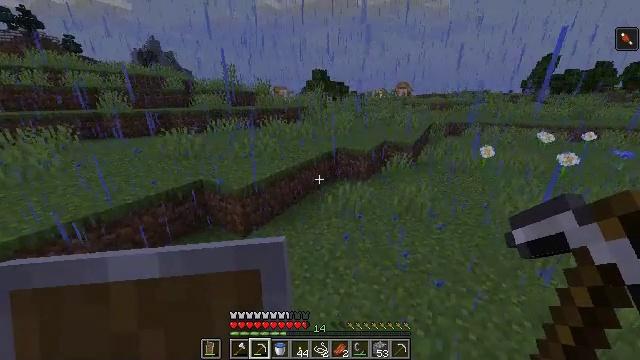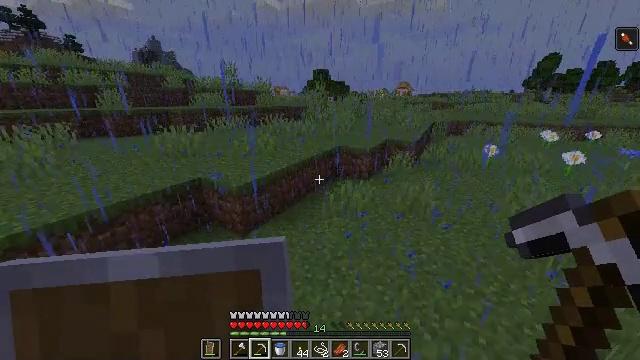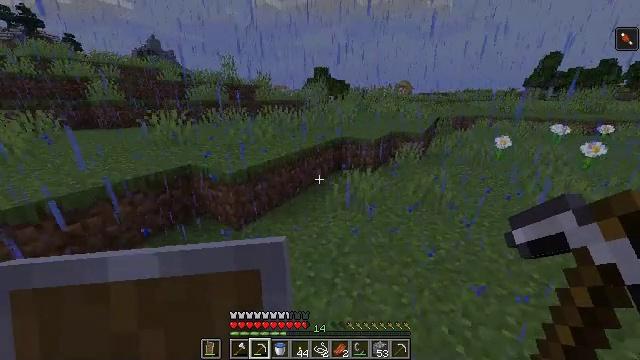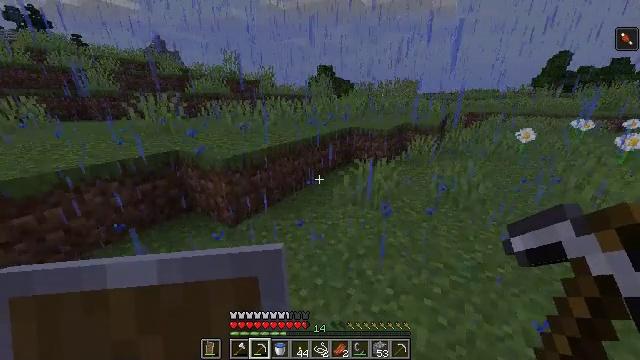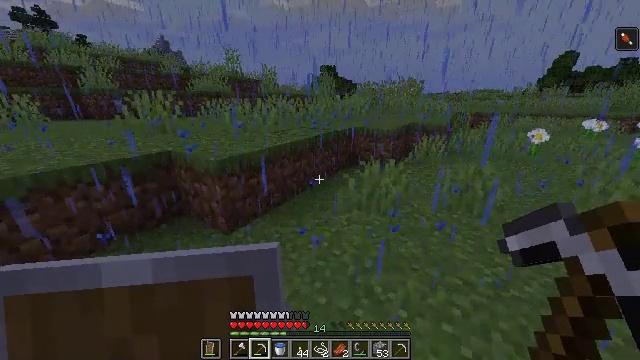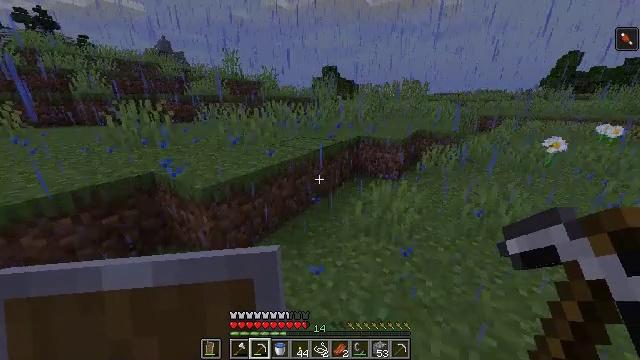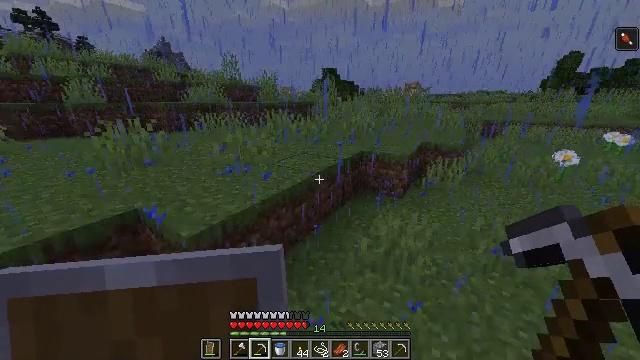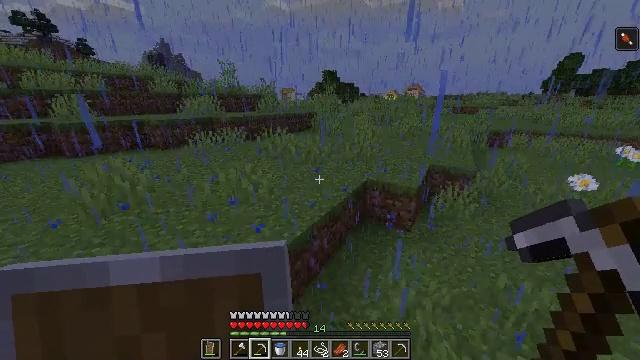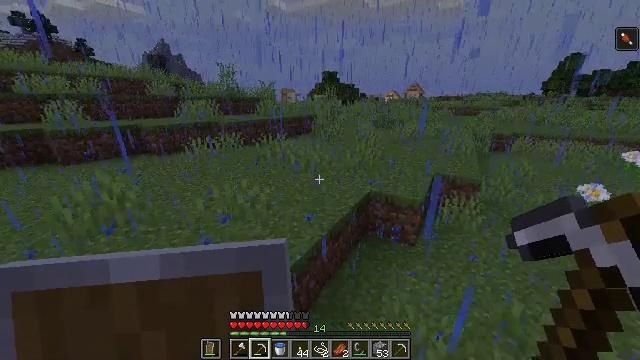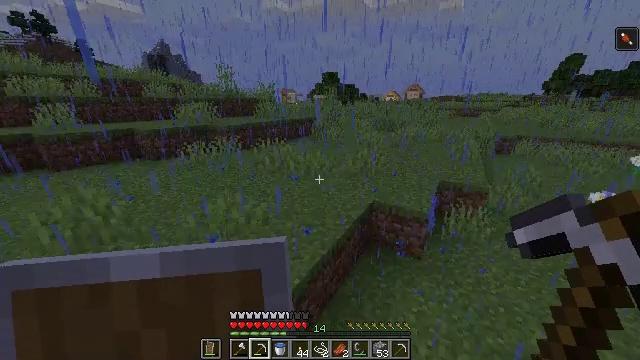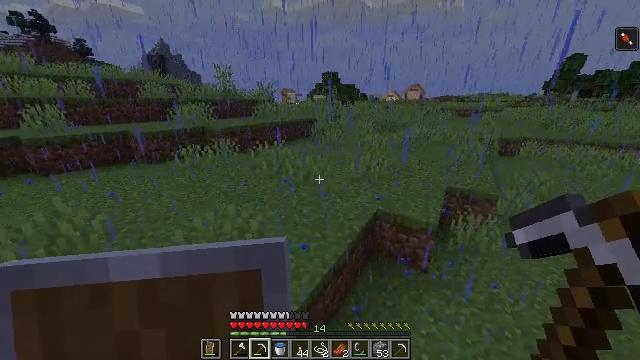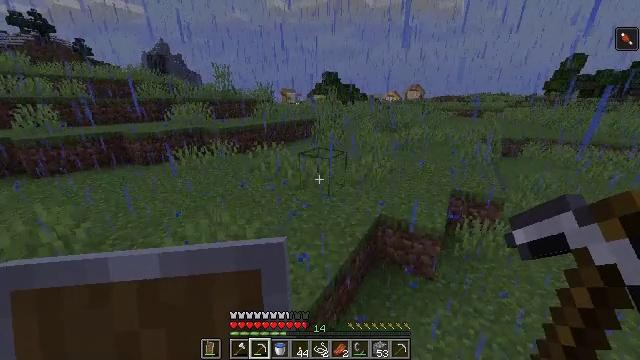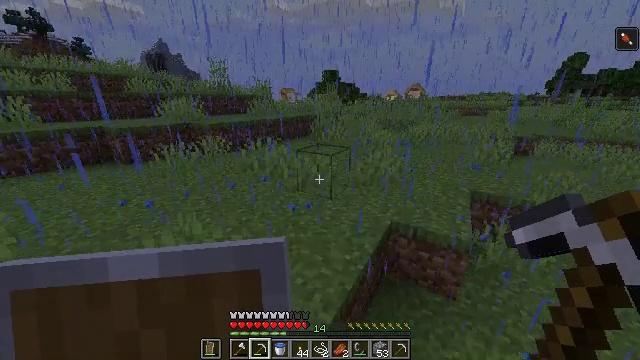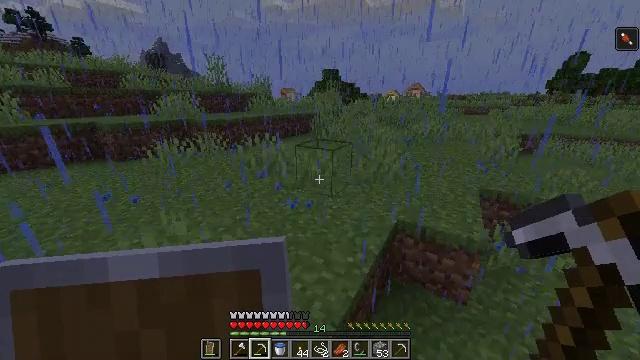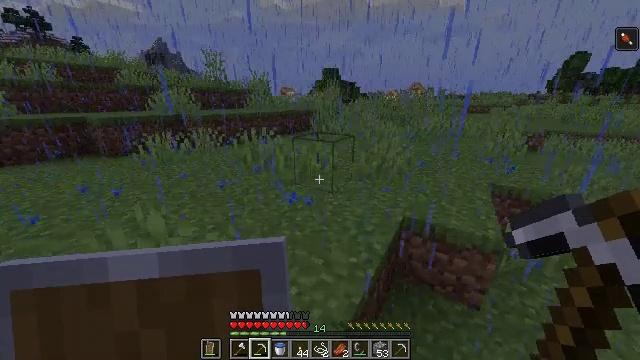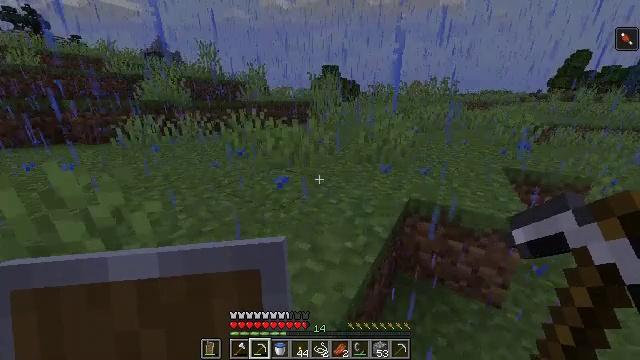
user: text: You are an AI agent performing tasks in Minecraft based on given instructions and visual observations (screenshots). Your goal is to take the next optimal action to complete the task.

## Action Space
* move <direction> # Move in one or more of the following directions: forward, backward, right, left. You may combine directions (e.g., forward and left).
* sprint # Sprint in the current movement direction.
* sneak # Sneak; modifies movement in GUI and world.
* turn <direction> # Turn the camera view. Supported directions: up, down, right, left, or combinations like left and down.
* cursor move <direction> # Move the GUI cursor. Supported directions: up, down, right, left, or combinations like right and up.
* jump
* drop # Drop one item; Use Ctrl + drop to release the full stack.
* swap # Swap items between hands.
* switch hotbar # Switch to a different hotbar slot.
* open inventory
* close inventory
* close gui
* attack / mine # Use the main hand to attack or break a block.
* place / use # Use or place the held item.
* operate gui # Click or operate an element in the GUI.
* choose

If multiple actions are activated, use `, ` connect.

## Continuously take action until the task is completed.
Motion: motion action
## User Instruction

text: Break the yellow bed.
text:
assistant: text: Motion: move forward, sprint, jump
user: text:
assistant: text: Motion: move forward, sprint, jump
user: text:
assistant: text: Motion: move forward, sprint
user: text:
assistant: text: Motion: move forward, sprint
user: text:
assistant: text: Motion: move forward, sprint, jump
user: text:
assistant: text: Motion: move forward, sprint, jump
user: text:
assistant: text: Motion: move forward, sprint, jump
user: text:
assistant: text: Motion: move forward, sprint, jump
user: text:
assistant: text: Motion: move forward, sprint, jump
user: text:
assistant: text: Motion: move forward, sprint, jump
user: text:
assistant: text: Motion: move forward, sprint, jump
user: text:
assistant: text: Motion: move forward, sprint, jump
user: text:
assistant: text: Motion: move forward, sprint, jump
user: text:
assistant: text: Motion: move forward, sprint, jump
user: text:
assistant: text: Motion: move forward and move left, sprint, jump
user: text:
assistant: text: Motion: move forward and move left, sprint, jump
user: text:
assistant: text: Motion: move forward and move left, sprint, jump
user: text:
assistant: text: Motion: move forward and move left, sprint, jump
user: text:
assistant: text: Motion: move forward and move left, sprint, jump
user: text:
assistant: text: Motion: move forward and move left, sprint, jump
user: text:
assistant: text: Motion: move forward and move left, sprint, jump
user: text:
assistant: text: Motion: move forward and move left, sprint, jump
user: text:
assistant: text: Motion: move forward and move left, sprint, jump
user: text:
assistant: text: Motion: move forward and move left, sprint, jump
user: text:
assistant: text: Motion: move forward, sprint, turn left and up, jump
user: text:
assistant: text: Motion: move forward, sprint, turn left and up, jump
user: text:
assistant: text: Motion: move forward, sprint, turn left and up, jump
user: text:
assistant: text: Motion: move forward, sprint, turn left and up, jump
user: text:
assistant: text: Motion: move forward, sprint, turn left, jump
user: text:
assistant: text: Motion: move forward, sprint, turn left and down, jump